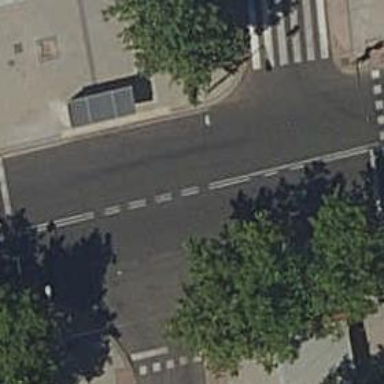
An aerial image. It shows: Public transport stop position.